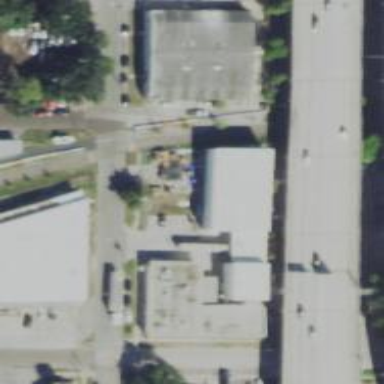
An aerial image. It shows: Industrial building.